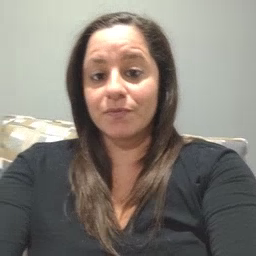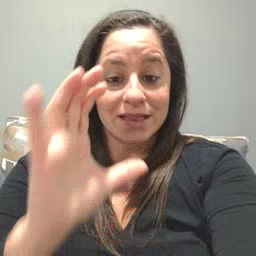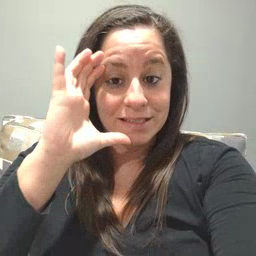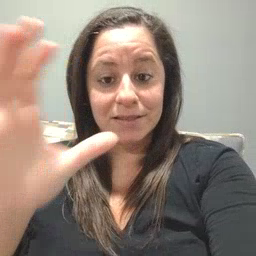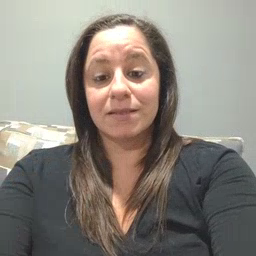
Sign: listen